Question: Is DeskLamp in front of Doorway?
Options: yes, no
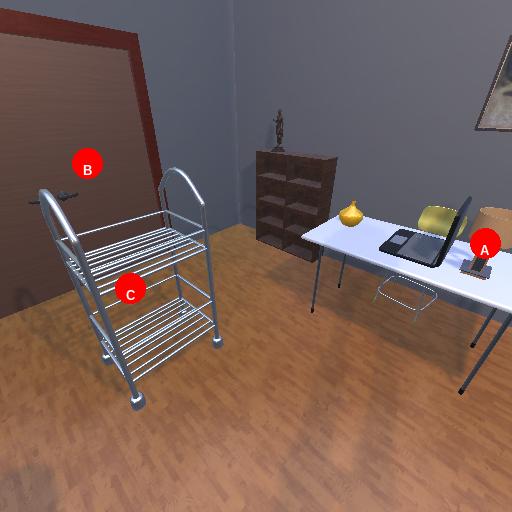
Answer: yes